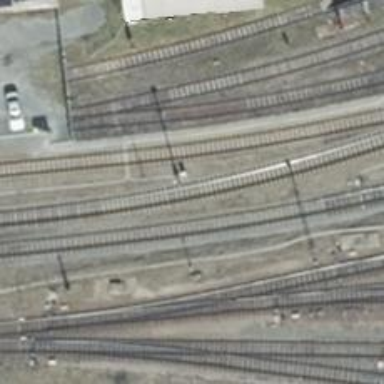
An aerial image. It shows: Railway yard in service.